Field crop: maize
Growth stage: 2
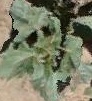
Species: datura